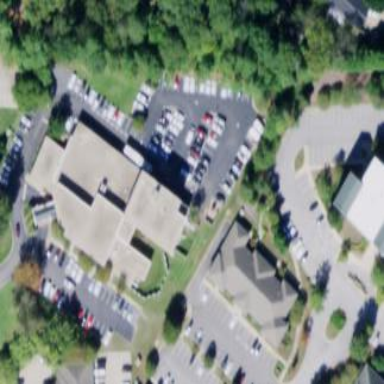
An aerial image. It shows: Clinic building providing healthcare services.